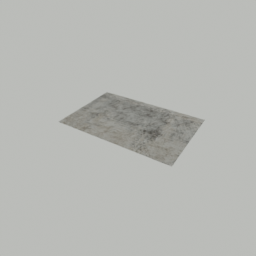
Label: decoration